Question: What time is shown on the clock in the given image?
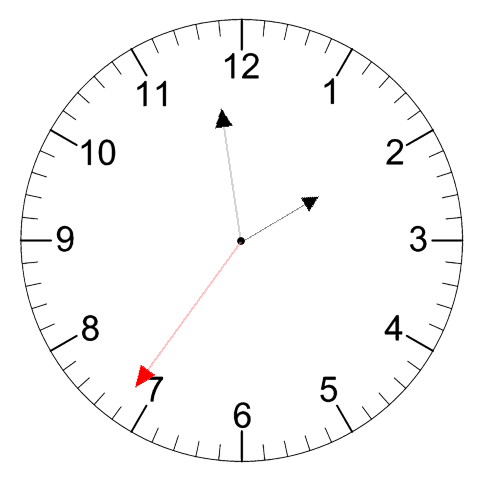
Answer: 01:58:36